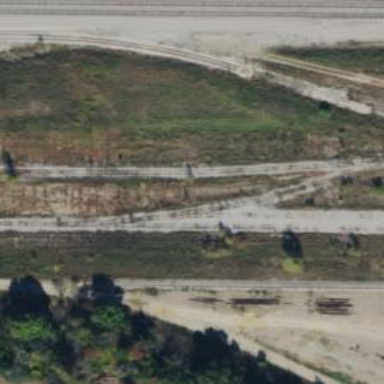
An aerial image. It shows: Railway spur service.